Question: I am working on demo application in which I am using 'Spinner' and have a black like background color so Spinner selected item color is also by default black so it's in not visible.
I want through xml or update style to change this color to white so that it will be visible over black.
'''
<Spinner
android:id="@+id/countrySpinner"
android:layout_width="match_parent"
android:layout_height="wrap_content"
android:layout_marginTop="15dp"
android:hint="@string/country" />
'''

Any way to do this ? Thanks in advance.
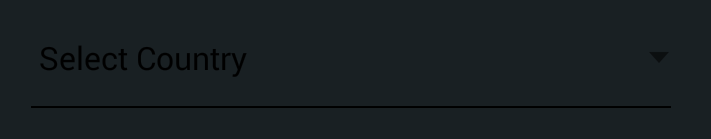
Answer: Try handling this in your OnItemSelectedListener. I think the following should work. It takes the view of the selected item, finds the TextView within it (Spinner views have a TextView child with an id of text1), and sets its color.
'''
mySpinner.setOnItemSelectedListener(new AdapterView.OnItemSelectedListener() {
public void onItemSelected(AdapterView<?> arg0, View view,
int position, long id) {
TextView tmpView = (TextView) mySpinner.getSelectedView().findViewById(android.R.id.text1);
tmpView.setTextColor(Color.WHITE);
}
public void onNothingSelected(AdapterView<?> arg0) {
// do stuff
}
});
'''